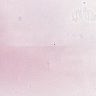
Metastatic tissue present: no